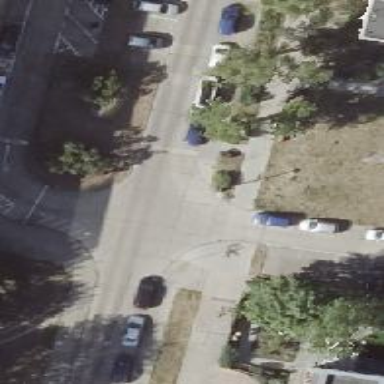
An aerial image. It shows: Concrete sidewalk along the footway.